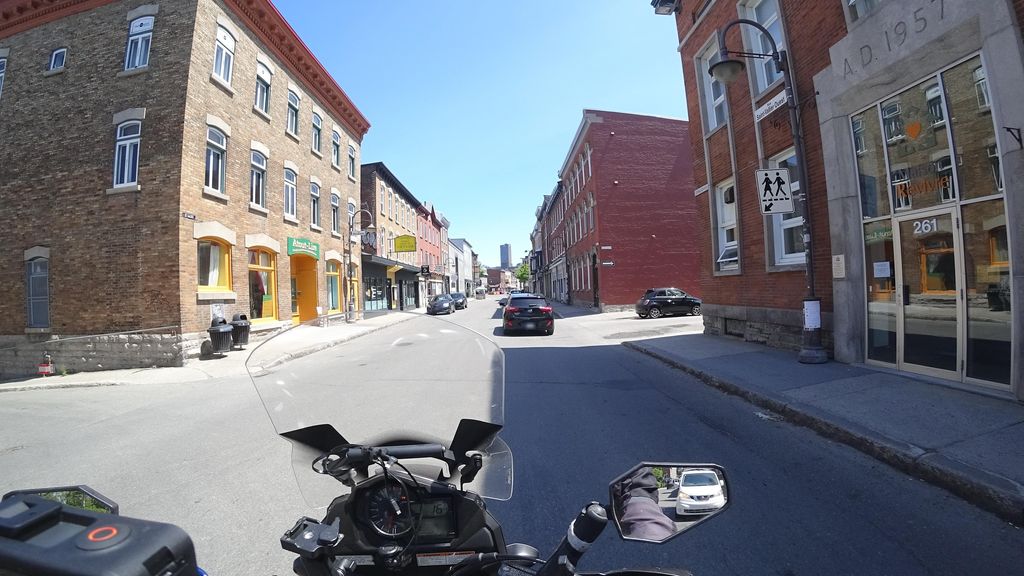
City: quebec_city